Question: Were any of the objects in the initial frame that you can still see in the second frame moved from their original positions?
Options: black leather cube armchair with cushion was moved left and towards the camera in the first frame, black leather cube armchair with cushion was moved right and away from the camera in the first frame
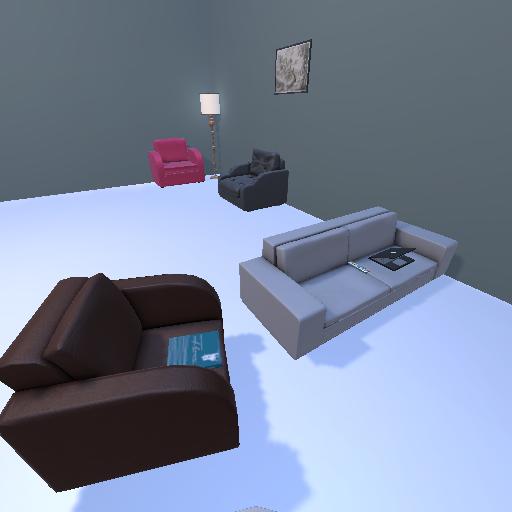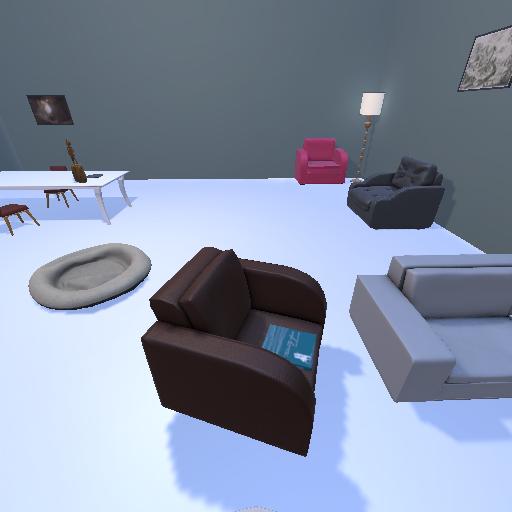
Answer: black leather cube armchair with cushion was moved left and towards the camera in the first frame